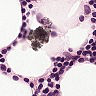
Metastatic tissue present: no